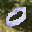
Label: 0